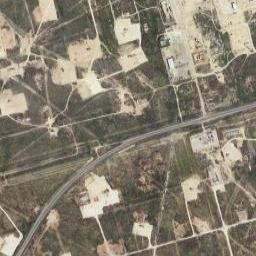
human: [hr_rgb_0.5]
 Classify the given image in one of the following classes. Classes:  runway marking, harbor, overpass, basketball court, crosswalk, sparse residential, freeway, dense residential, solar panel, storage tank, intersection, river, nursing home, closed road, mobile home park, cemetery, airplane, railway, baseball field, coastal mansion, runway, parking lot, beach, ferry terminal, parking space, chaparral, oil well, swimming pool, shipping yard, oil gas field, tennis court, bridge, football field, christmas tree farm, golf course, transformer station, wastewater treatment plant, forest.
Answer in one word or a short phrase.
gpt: oil gas field